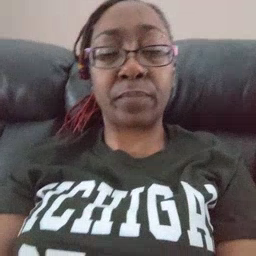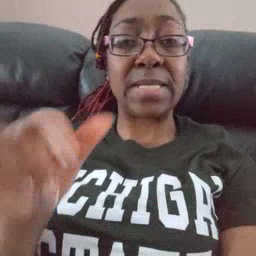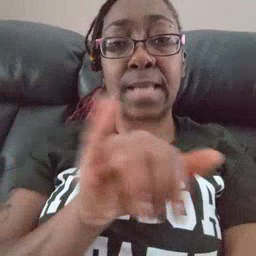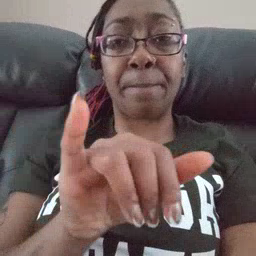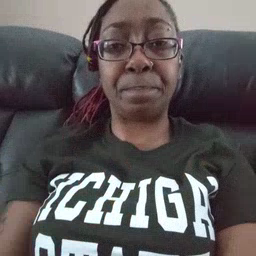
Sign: same